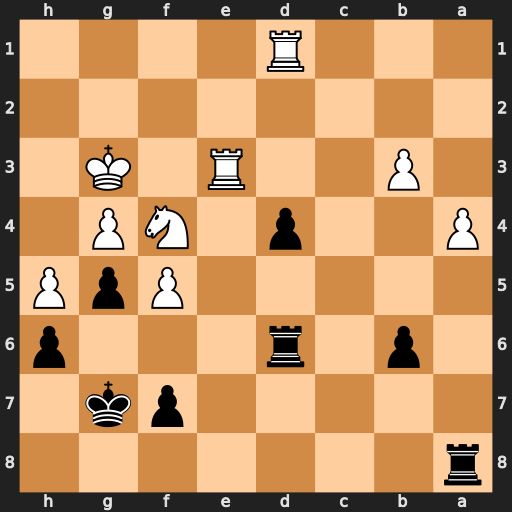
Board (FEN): r7/5pk1/1p1r3p/5PpP/P2p1NP1/1P2R1K1/8/3R4
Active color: b
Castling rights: -
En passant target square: -
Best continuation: gxf4+ Kxf4 dxe3